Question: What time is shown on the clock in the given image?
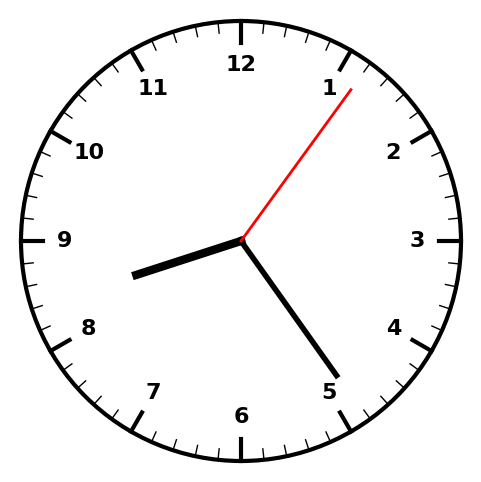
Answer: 08:24:06